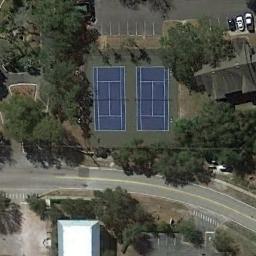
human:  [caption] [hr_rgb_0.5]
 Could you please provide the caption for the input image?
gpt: The tennis court is on the grass next to some trees and parking lot .

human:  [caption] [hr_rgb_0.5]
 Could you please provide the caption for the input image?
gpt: Tennis court surrounded by trees next to the road and parking lot .

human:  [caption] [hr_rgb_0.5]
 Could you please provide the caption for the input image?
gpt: There are two tennis courts that don't go in the same direction .

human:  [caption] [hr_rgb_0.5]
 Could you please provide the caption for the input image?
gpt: Many trees are near the tennis courts .

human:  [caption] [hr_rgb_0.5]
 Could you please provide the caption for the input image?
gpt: There are some green trees around the tennis court .